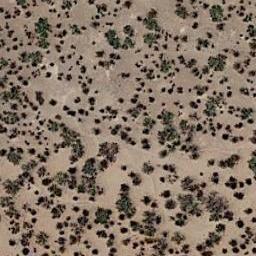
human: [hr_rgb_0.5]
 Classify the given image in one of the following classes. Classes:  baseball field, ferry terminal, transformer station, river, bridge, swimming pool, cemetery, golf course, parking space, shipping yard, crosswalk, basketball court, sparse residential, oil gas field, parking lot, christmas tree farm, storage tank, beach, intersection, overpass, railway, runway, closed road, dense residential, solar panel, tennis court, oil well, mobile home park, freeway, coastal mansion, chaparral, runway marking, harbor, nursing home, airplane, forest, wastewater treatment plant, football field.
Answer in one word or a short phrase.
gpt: chaparral